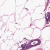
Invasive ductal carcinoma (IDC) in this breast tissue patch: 0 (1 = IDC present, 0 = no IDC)